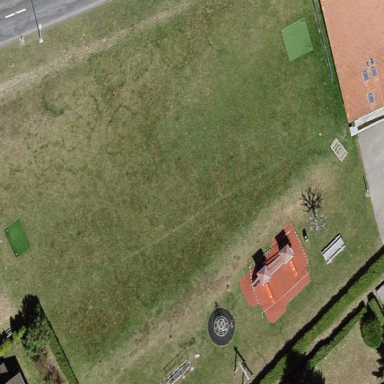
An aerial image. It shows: Soccer pitch designated for leisure and sports activities.